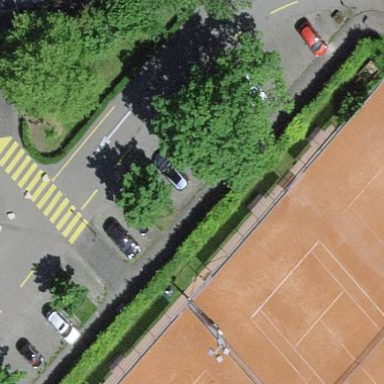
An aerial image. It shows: Street-side parking area.